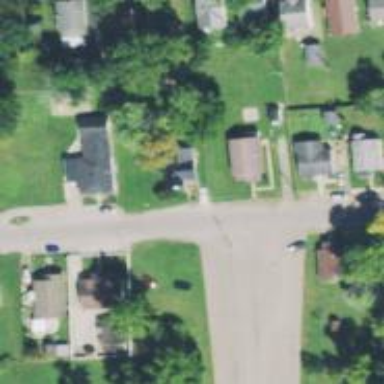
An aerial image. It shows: Residential road.